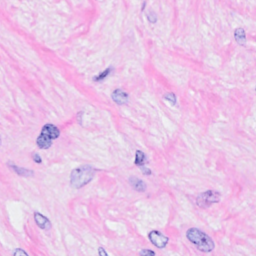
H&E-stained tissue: Breast